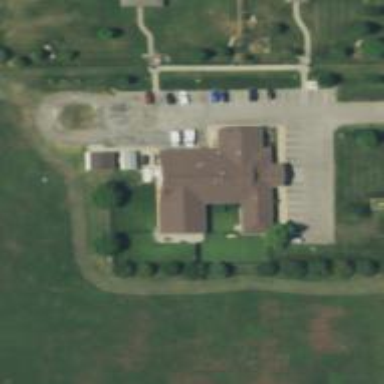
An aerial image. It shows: Animal shelter.